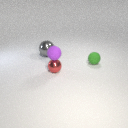
small green rubber sphere behind small red metal sphere